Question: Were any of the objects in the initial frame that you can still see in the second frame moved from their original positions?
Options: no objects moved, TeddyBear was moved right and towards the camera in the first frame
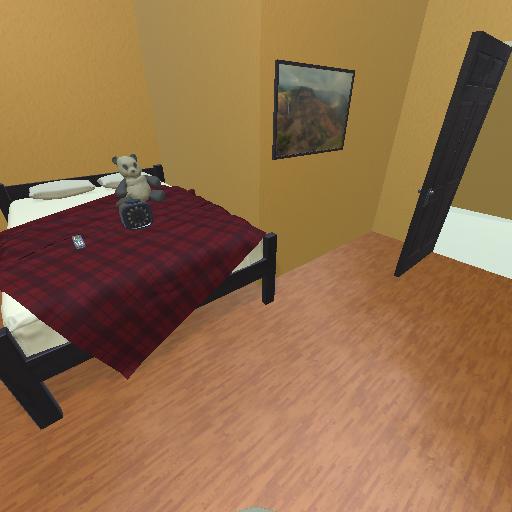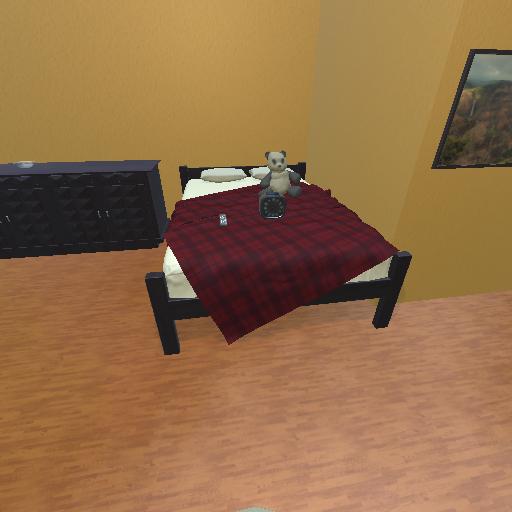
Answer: no objects moved